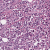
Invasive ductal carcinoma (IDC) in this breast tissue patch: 1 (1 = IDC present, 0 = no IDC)